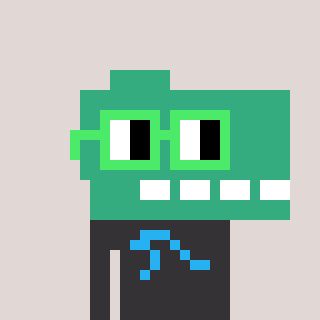
a pixel art character with square light green glasses, a dino-shaped head and a grayscale-colored body on a warm background